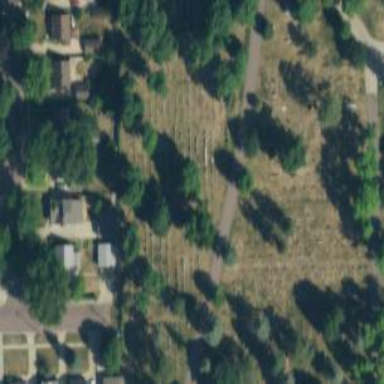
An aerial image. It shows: Sector in the cemetery.